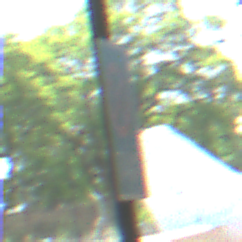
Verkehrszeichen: Taxenstand
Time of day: Midday
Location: Indoor (Urban)
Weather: NotSpecified
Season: NotSpecified
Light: Natural